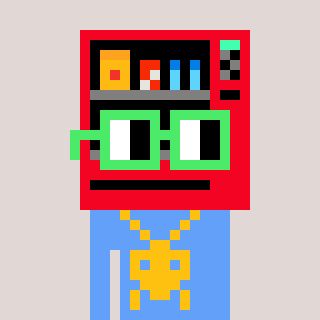
a pixel art character with square light green glasses, a vending machine-shaped head and a blue-colored body on a warm background